Question: I have an error while trying to use Microsoft Graph to write a script to upload an Excel file to OneDrive then read the Excel file.
I followed <URL> to obtain the access token without user. I successfully got an access token but I got an error while using the access token to call the OneDrive API.
Here is the response:
'''
{
"error": {
"code": "BadRequest",
"message": "Tenant does not have a SPO license.",
"innerError": {
"request-id": "5ec31d17-3aea-469f-9078-de3608f11d0d",
"date": "2017-10-10T04:34:05"
}
}
}
'''
I don't understand why I need to have SPO license while calling graph API and how to get it. Because of this error message so I'm trying to buy a SPO license.
According to <URL>, I think I should see many products in the license pages but while logging in with Azure Portal and go to the License page, I see only 2 products: Azure AD Premium and Enterprise Mobility Suite:

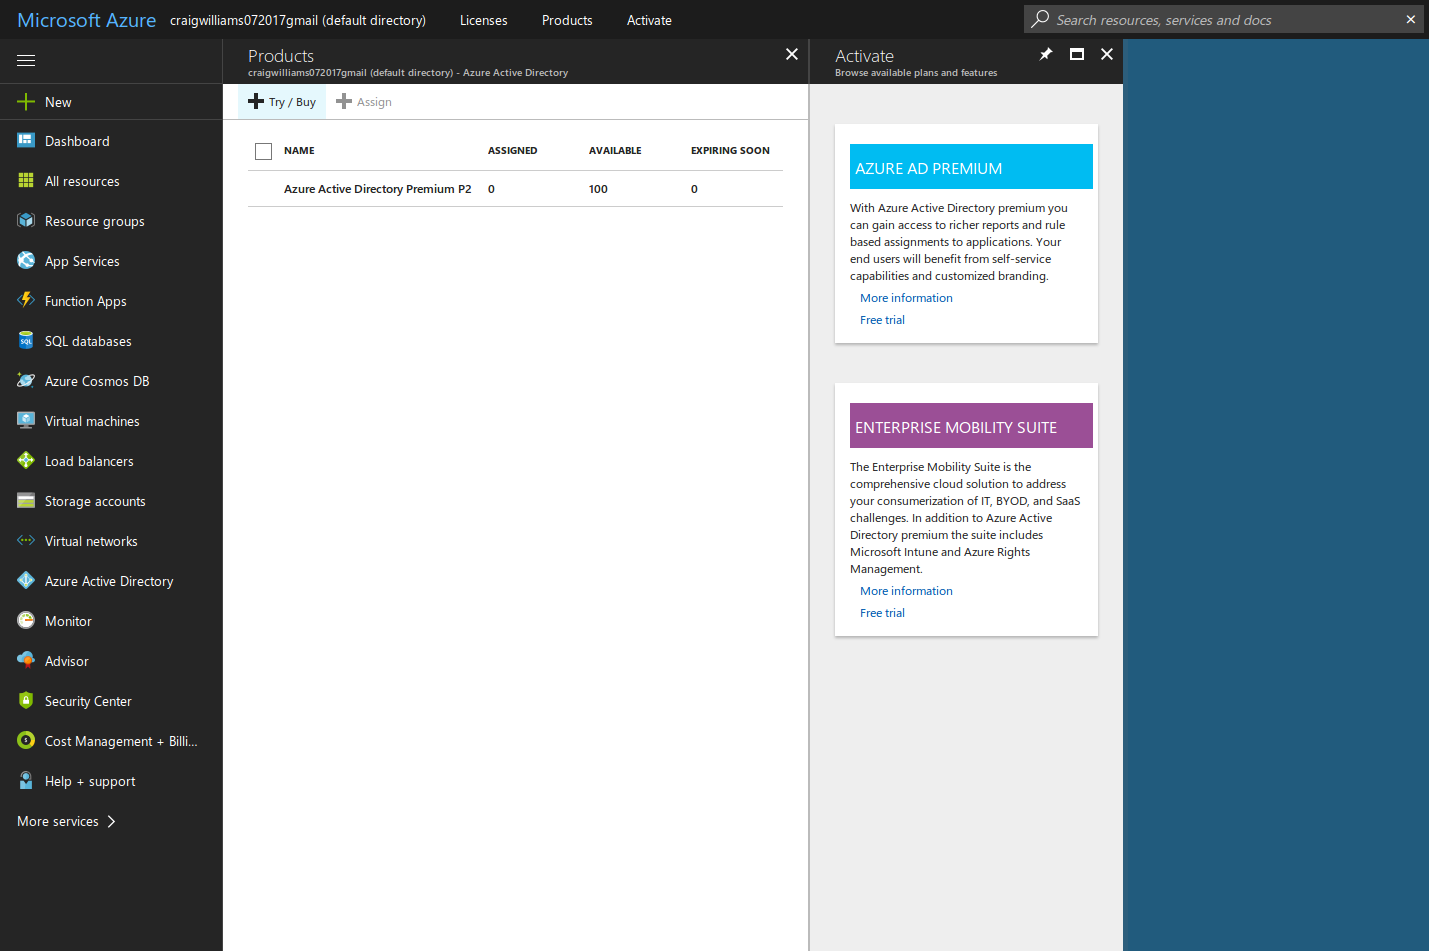
Answer: Answering a couple of things here.
: Microsoft Graph is the or API to many Microsoft cloud services, like Office 365, Azure Active Directory, EMS (Enterprise Mobility Suite), personal Outlook, personal OneDrive and more. Use of the API is free, but to access the data behind it, you need to actually have those services - in some cases they may be free and in other cases you may need to pay for them.
As for . I believe you've signed up for Azure using a Microsoft Account. This means that you already have an Azure Active Directory tenant. You can still purchase/acquire Office 365 for that tenant. All you need to do is create a new Azure AD user (not a Microsoft Account) in your tenant, and make them a company admin. Then you should be able to sign-up for Office 365 - if it asks if you already have a tenant or account, sign in with the AAD account you just created. And voila, you should have an Azure AD tenant with a subscription to Azure AND now a subscription to Office 365.
Hope this helps,